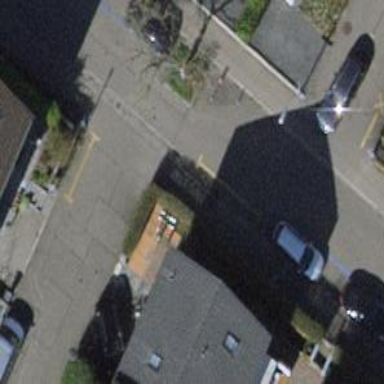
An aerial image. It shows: Unmarked crossing with traffic calming table on the road.